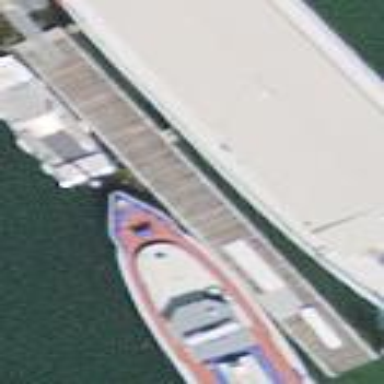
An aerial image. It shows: Man-made pier.